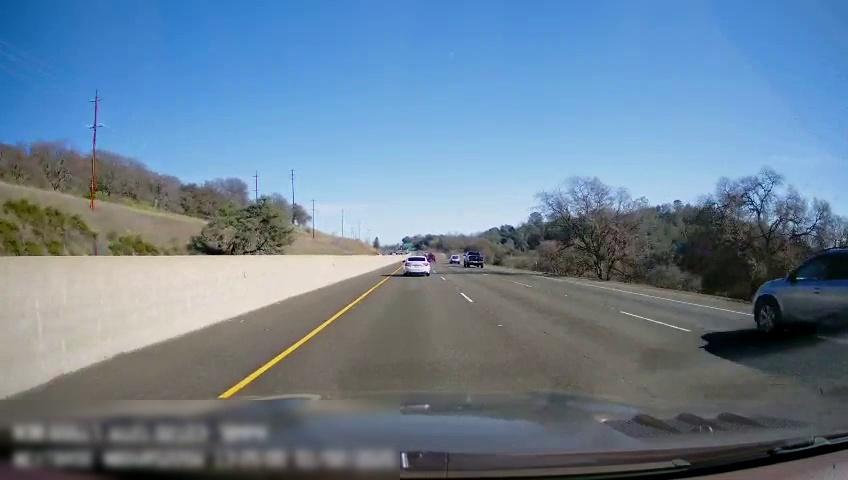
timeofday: Day
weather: Sunny
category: Drivable Space
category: Vehicles | Truck
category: Vehicles | SUV
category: Vehicles | Car
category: Vehicles | SUV
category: Vehicles | Truck
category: Lanes | Current Lane
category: Lanes | Current Lane
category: Lanes | Alternate Lane
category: Lanes | Alternate Lane